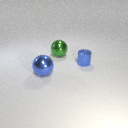
large blue metal sphere to the left of large green metal sphere